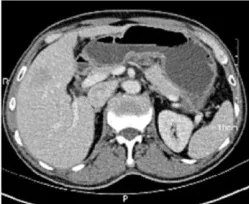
Pathology and imaging data of patient 3. The gastroscopic pathology that adenocarcinoma of the lesser curvature of the gastric body.
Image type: radiology (ct)